Question: I'm facing this weird issue in Safari where I'm getting this error in the console -
On seeing further, I've isolated the issue to mapping over Immutable collection. Here's the code snippet -
'''
var items = Immutable.fromJS([
{id: 1, val: "foo"},
{id: 2, val: "bar"},
{id: 3, val: "moo"},
{id: 4, val: "baz"}
]);
var tree = items.map(function(item, i) {
return <p key={i}>{item.get('val')}</p>
});
return (
<div className="tree-view">
{tree}
</div>
)
'''
When this is rendered, you can see that somehow those '<span>' elements are being created which are actually properties of the Immutable List object namely - size, capacity, origin, level etc. These span tags are the cause of the error.

Any idea why this happening? (I've tried replicating this issue in a standalone JSbin but unfortunately I was unable to do so)
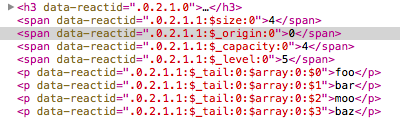
Answer: I was not able to find a cause of this issue, however, I fixed it simply by importing Immutable in my app.js file (even though it didn't require it).
Here's the relevant commit - <URL>